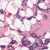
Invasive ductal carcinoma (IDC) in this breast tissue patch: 1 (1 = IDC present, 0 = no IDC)